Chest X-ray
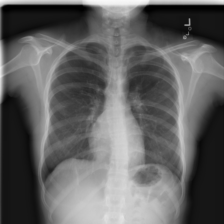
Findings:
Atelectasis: negative
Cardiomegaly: negative
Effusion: negative
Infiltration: negative
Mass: negative
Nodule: positive
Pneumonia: negative
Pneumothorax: negative
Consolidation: negative
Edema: negative
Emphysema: negative
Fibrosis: negative
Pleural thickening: negative
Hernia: negative